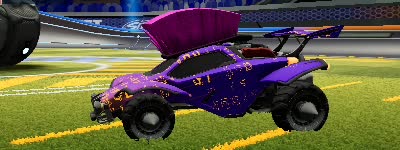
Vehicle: octane